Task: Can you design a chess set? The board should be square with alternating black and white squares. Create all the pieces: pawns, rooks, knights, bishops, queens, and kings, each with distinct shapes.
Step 4210:
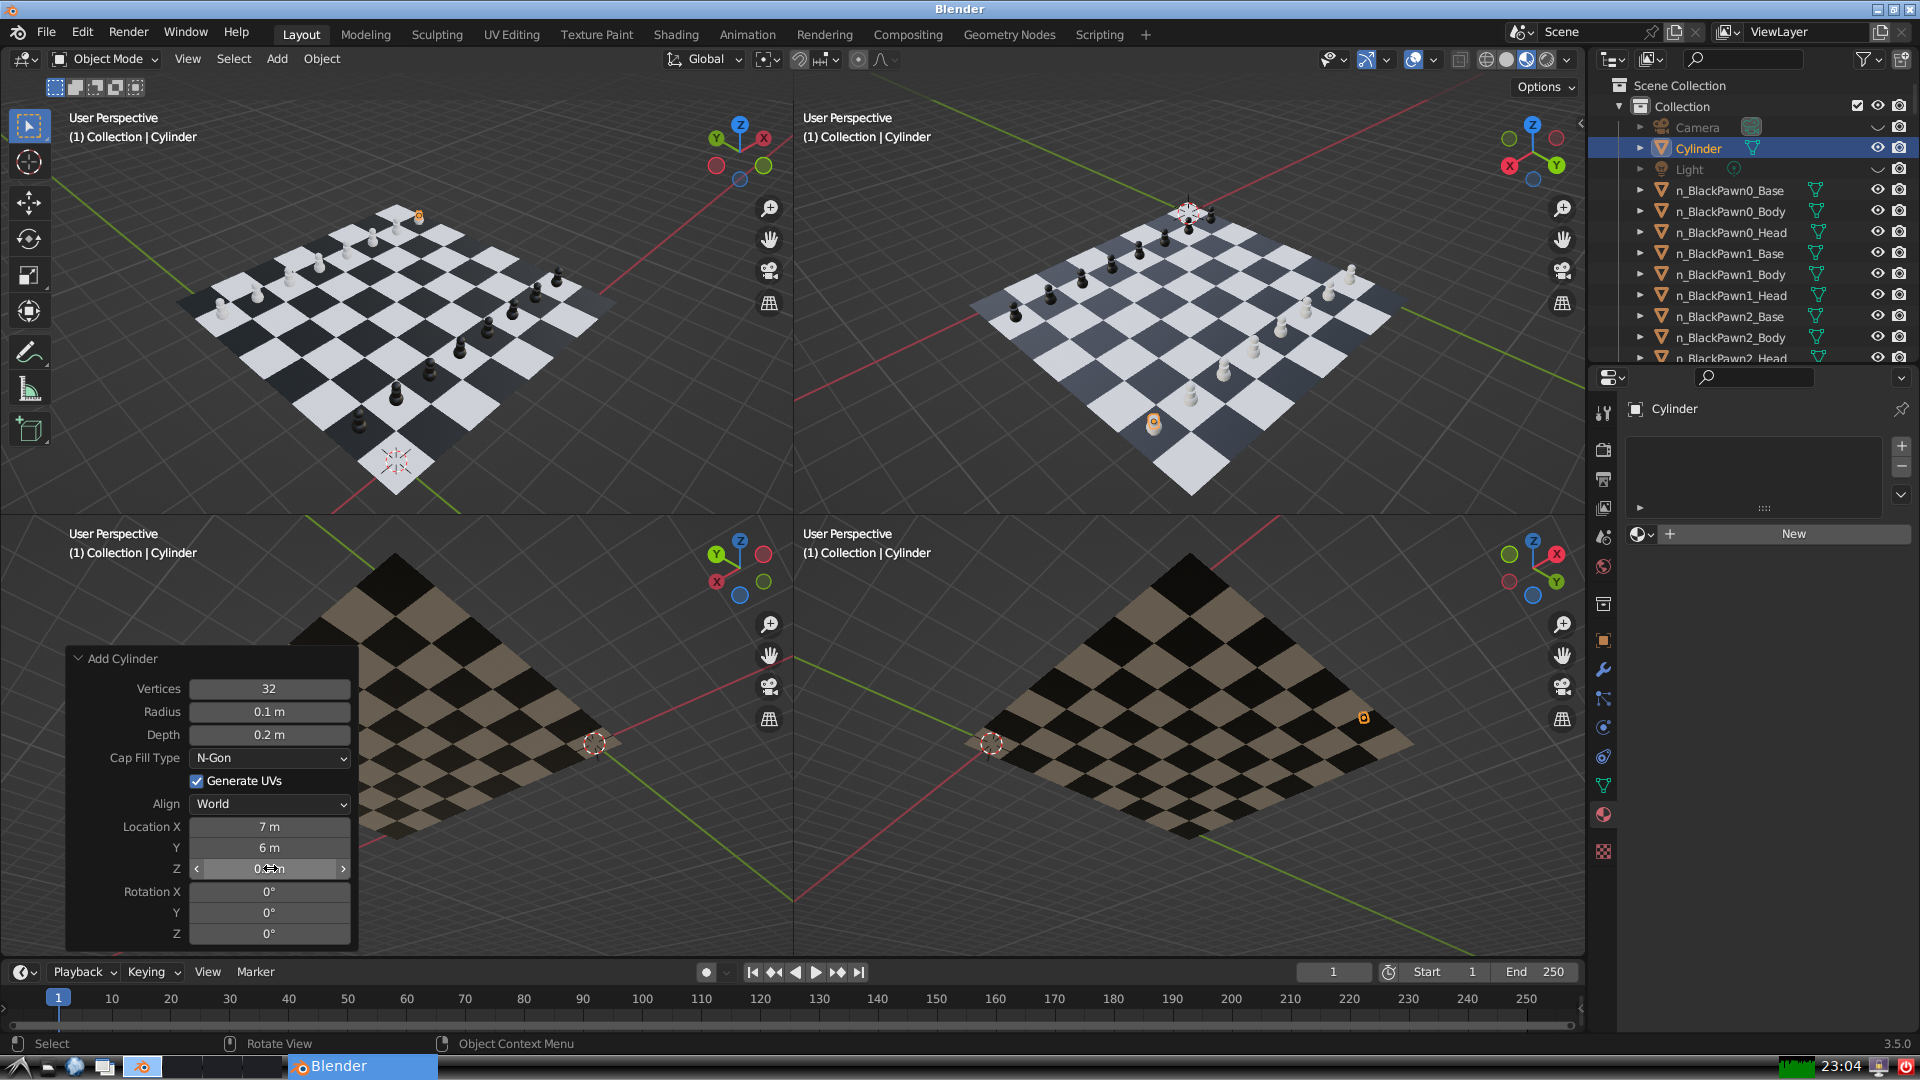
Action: {"mouse_move": [960, 540]}